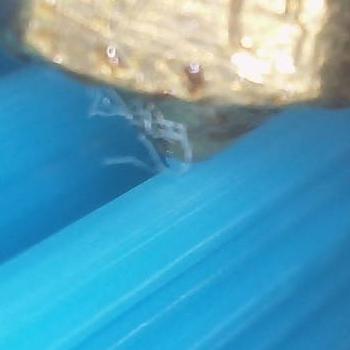
Flow rate: 141%